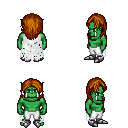
a pixel art fantasy rpg character, male body template, orc, green skin, white tattered cape, white pants, brunette long hairstyle, metal boots, four views (front, back, left, right), 2x2 character sprite sheet, small pixel art, hard edges, no anti-aliasing